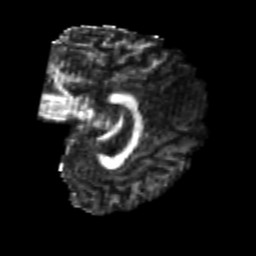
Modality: FA
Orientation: sagittal
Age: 22
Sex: female
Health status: healthy
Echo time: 0.074 s